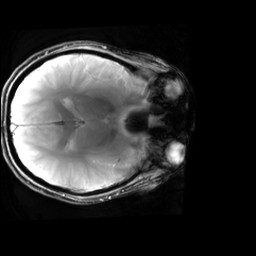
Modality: T2starw
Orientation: axial
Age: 21
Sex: female
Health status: healthy
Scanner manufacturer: siemens
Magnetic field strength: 3 T
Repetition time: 0.7 s
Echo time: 0.02 s